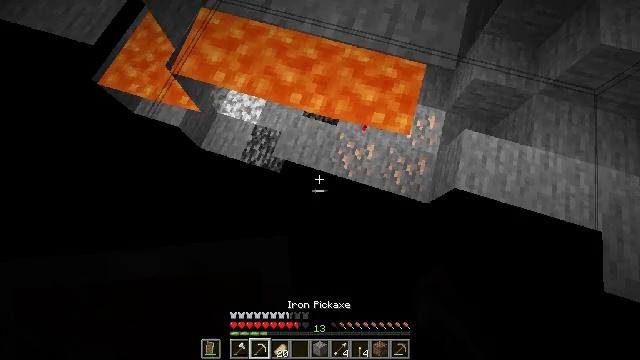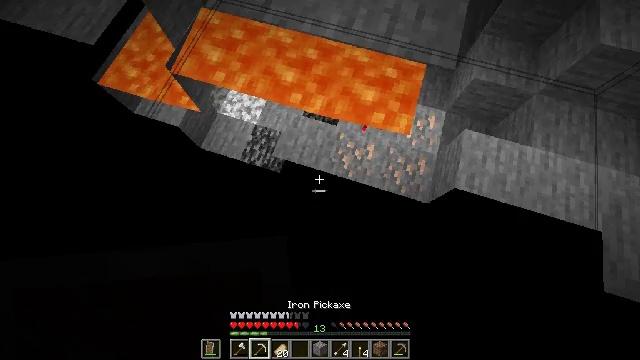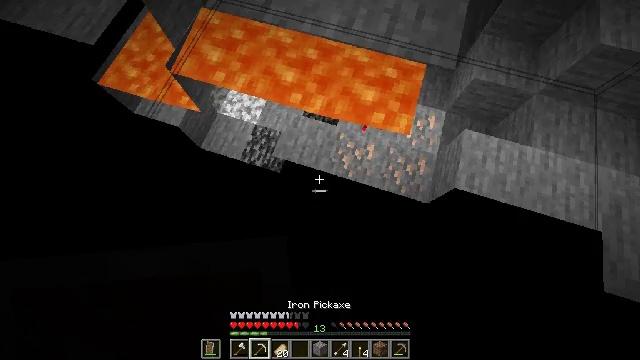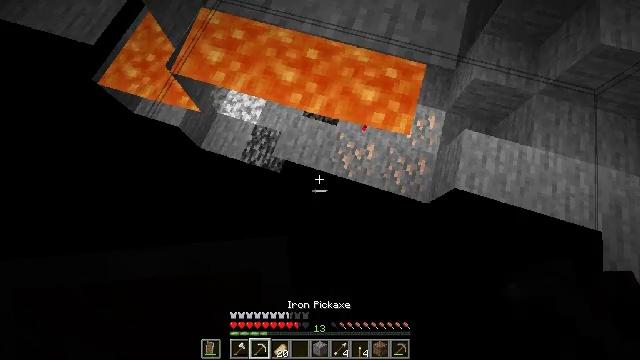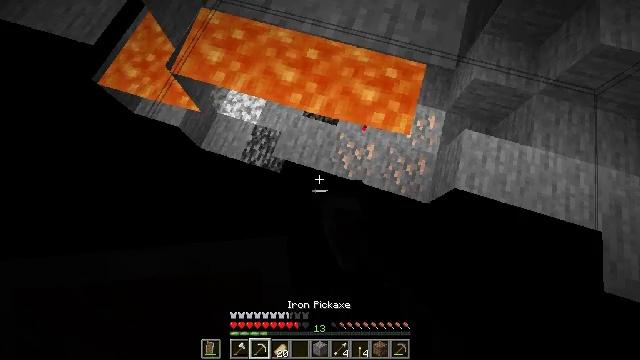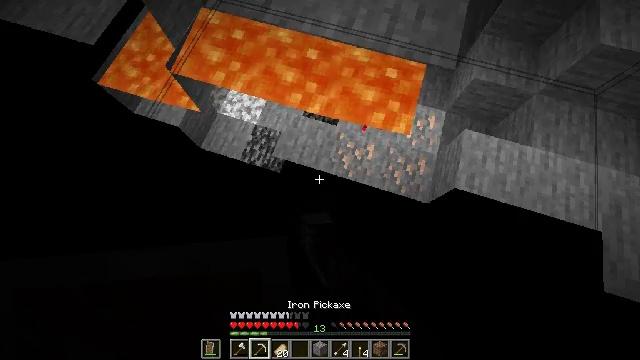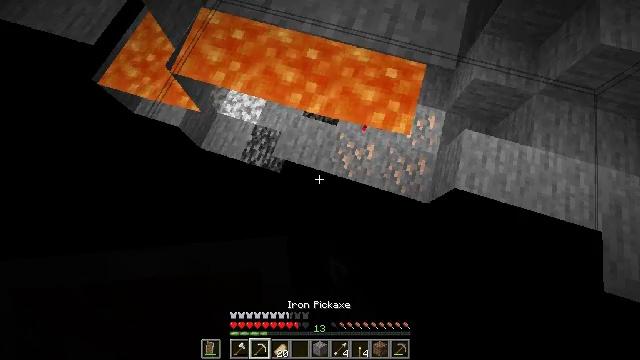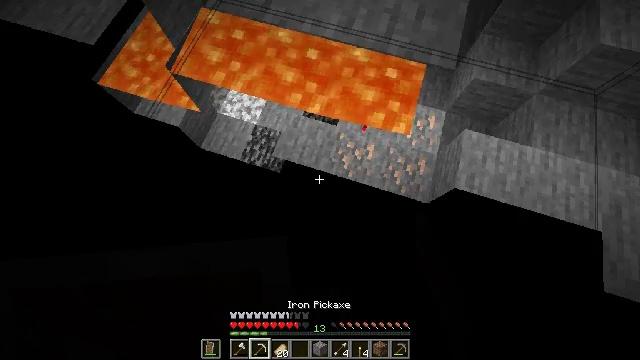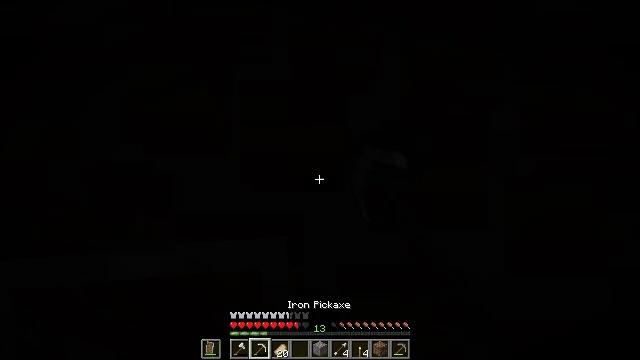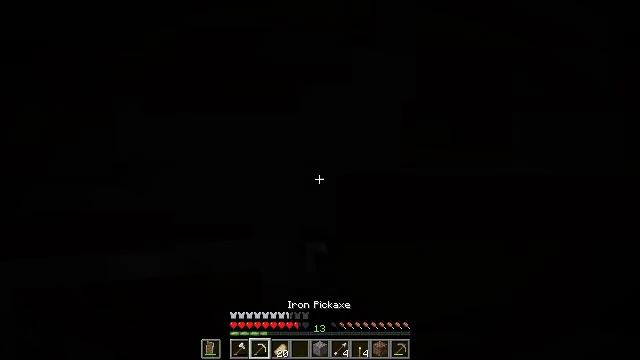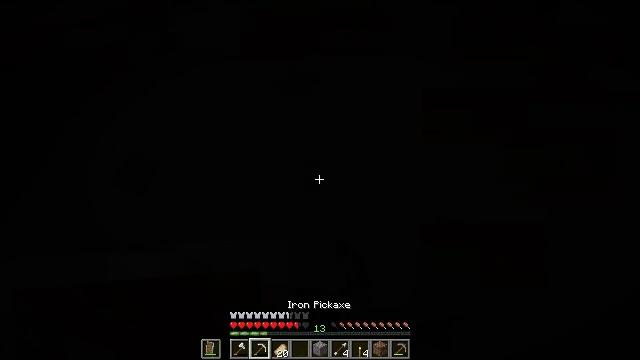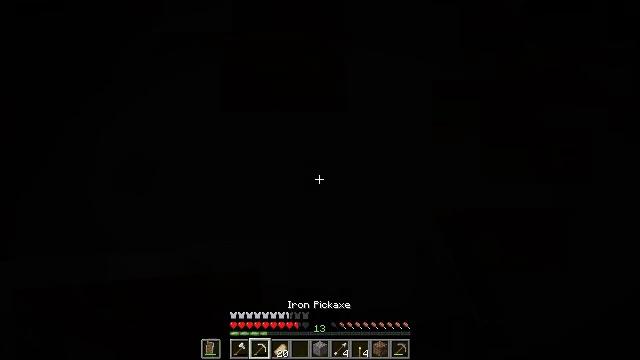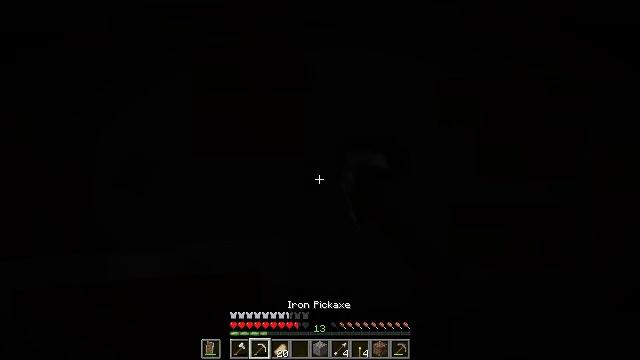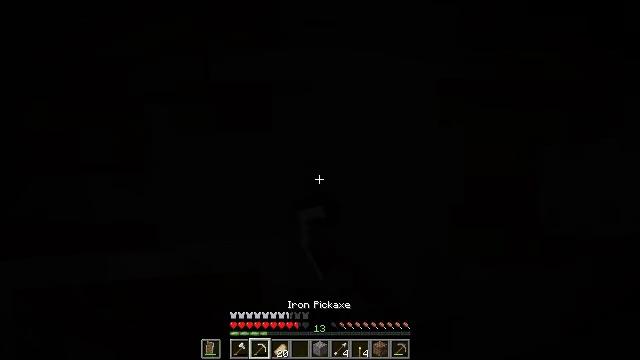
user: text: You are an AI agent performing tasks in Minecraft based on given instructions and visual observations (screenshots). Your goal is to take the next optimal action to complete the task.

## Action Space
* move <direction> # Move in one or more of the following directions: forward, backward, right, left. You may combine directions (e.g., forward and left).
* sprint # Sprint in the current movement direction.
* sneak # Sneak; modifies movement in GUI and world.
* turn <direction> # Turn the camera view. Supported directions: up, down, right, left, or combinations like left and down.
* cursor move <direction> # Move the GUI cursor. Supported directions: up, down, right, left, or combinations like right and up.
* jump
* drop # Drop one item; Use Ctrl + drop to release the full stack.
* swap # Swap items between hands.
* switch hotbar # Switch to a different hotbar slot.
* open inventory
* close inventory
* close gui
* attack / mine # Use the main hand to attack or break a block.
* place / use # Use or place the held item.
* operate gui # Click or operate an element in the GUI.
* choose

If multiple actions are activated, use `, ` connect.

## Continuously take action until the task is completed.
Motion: motion action
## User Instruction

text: Mine the composter block.
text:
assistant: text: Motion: attack / mine
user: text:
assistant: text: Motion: attack / mine
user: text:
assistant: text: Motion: attack / mine
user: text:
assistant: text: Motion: attack / mine
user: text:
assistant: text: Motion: attack / mine
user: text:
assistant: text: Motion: attack / mine
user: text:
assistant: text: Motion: attack / mine
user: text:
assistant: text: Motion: attack / mine
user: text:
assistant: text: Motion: attack / mine
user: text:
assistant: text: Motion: attack / mine
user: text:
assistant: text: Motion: attack / mine
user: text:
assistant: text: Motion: attack / mine
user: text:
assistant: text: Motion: attack / mine
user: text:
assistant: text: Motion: attack / mine